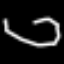
Label: octagon